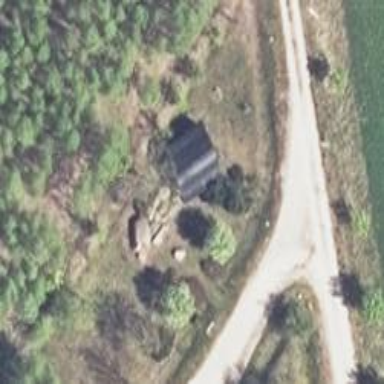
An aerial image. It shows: Shelter.